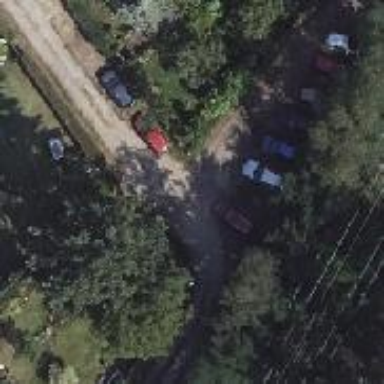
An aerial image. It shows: Dirt service road.